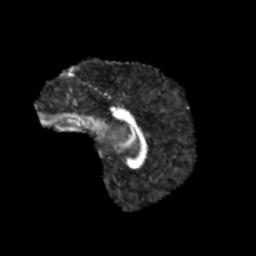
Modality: FA
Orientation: sagittal
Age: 13
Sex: male
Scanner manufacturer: siemens
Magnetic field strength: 3 T
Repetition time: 3.8 s
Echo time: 0.07 s